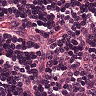
Metastatic tissue present: no